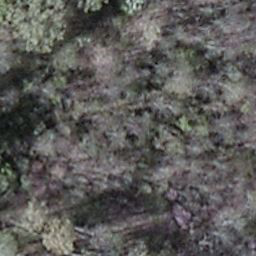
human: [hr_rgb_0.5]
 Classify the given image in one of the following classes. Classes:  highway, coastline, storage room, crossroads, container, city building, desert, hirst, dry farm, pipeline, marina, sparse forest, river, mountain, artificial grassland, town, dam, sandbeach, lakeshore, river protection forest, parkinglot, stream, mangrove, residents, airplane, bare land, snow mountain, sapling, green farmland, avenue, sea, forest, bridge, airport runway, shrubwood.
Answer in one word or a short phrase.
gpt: shrubwood